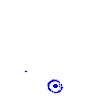
Particle: pion